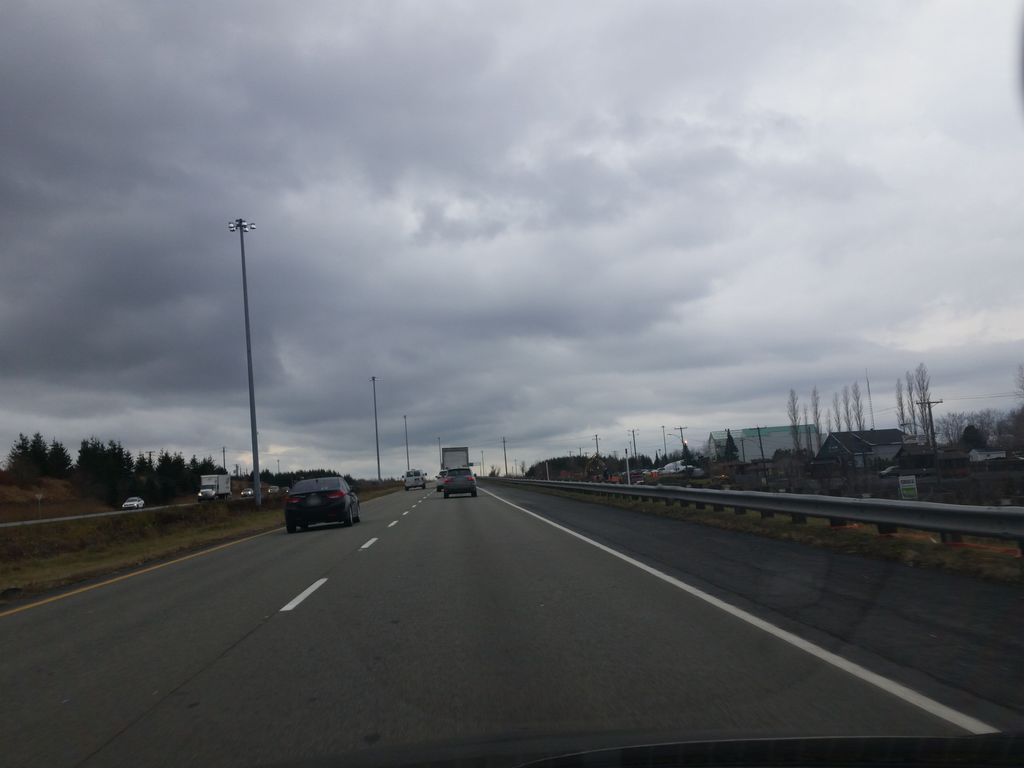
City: quebec_city